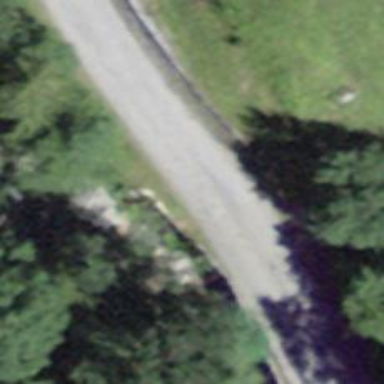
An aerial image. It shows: Unclassified road with bridge.